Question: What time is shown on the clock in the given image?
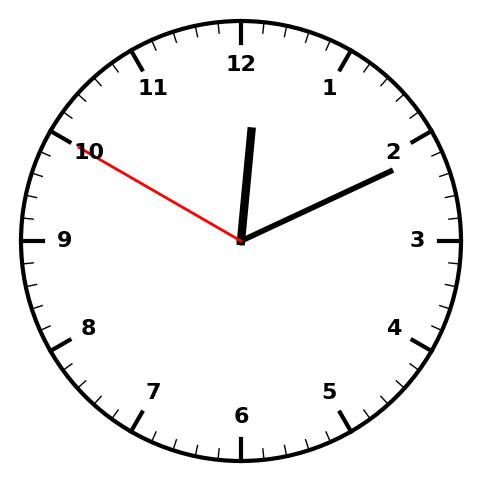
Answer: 12:10:50